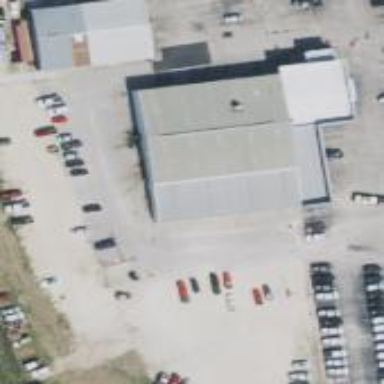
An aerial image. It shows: Building that houses car shop.